Aerial crown-view tile of a tropical tree (Barro Colorado Island, Panama), acquired 20241112:
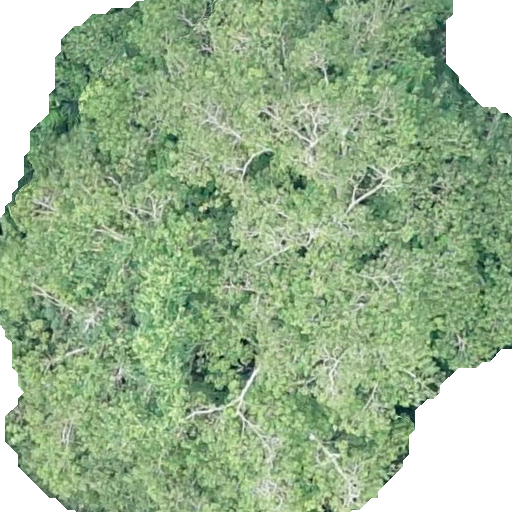
Species: Hura crepitans
GBIF accepted scientific name: Hura crepitans
Crown area: 415.0 m²